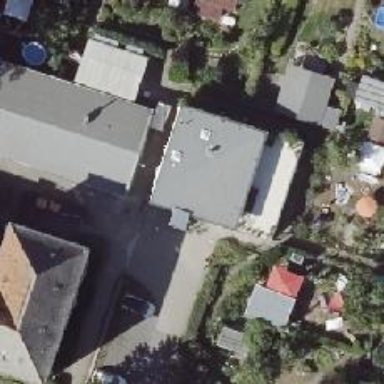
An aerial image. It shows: Community centre that includes community hall.